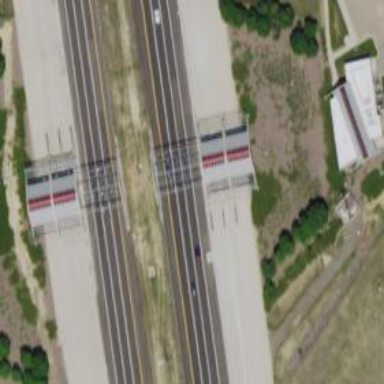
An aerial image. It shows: Toll gantry on the road.